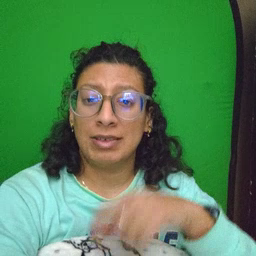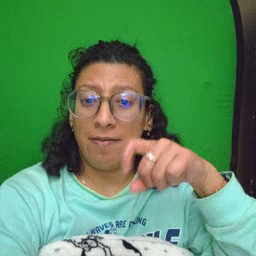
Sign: time